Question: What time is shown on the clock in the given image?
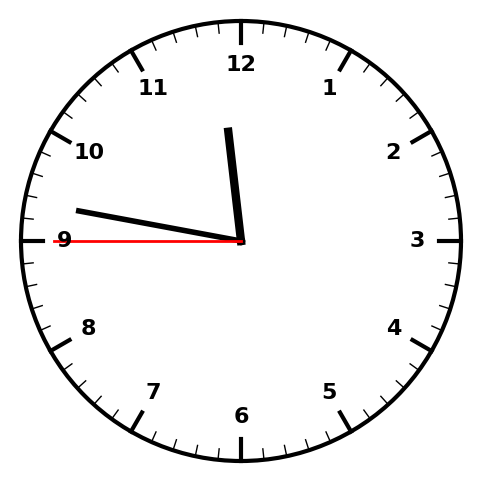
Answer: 11:46:45